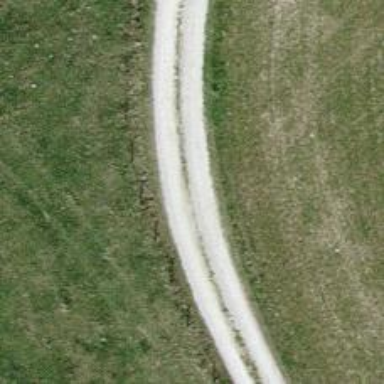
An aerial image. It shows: Track with grade 3 surface.